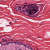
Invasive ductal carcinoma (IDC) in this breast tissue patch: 0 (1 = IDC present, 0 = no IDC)